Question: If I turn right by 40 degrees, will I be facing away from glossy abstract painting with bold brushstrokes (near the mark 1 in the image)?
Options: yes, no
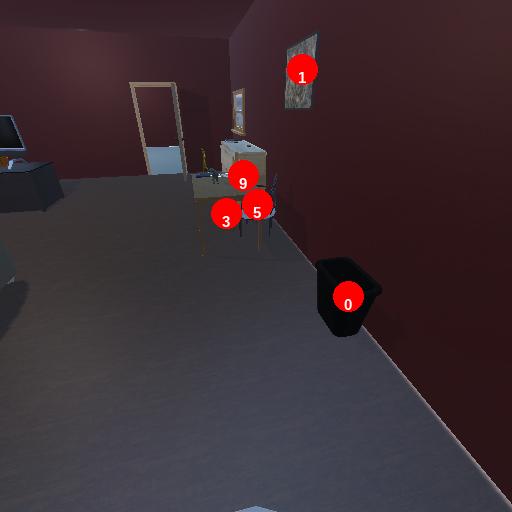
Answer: yes